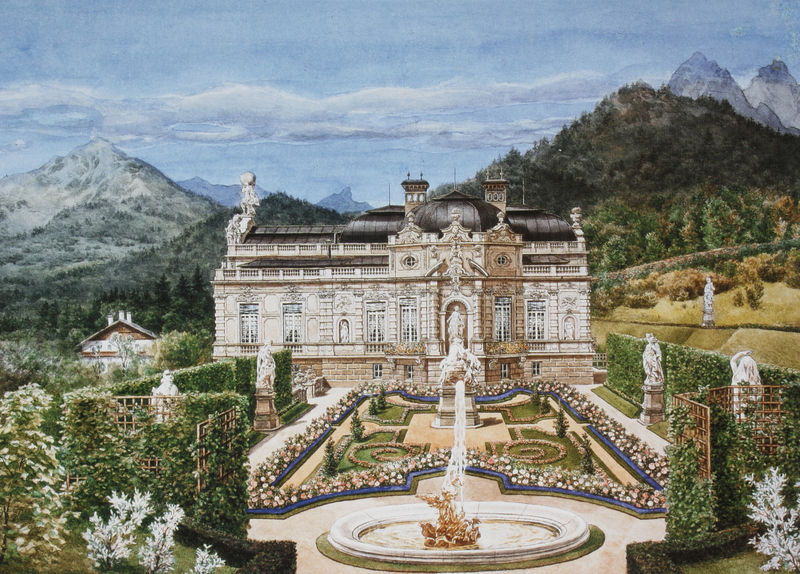
Titel: Ansicht von Schloss Linderhof von Osten
Künstler: Heinrich Breling
Schlagwörter: berg, blau, himmel, wasser, weiß, wolken, bäume, gelb, grün, landschaft, ocker, blumen, fenster, grau, hintergrund, marmor, säulen, anlage, blüte, blüten, dach, haus, park, rosen, schloss, beige, barock, stein, feld, felder, hügel, natur, busch, büsche, gewässer, gitter, hütte, wege, gold, rosa, tal, wald, brunnen, turm, garten, skulptur, springbrunnen, hellblau, sommer, ansicht, fassade, abhang, berge, gebirge, gipfel, grafik, graphik, kuppel, architecture, blue, fancy, king, palace, white, window, france, green, painting, windows, flowers, nische, palast, alpen, becken, koloriert, skulpturen, alleen, statuen, flower, anwesen, cloud, clouds, sky, building, hills, house, landscape, mountain, mountains, water, alps, bavaria, germany, horizon, roof, summer, trees, beete, fontäne, snow, forest, grass, bushes, garden, path, plants, drawing, castle, color, austria, realism, spalier, french, sculpture, statue, door, marble, italy, day, rondell, doors, gate, manor, mansion, hecken, fountain, gardens, statues, palsat, rabatten, pflanzem, gra, lumen, bush, home, chimney, rococo, wasserspiele, linderhof, europe, schloss linderhof, bosketten, sculture, wealthy, maze, versailles, estate, tress, ballustrade, chateau, hedge, frnce, grounds, paining, c, formal garden, schloss idyllisch garten springbrunnen beruhigend, hedges, foutain, black roof, trellis, eindows, schlosspark, looks like watercolor, mixed media maybe